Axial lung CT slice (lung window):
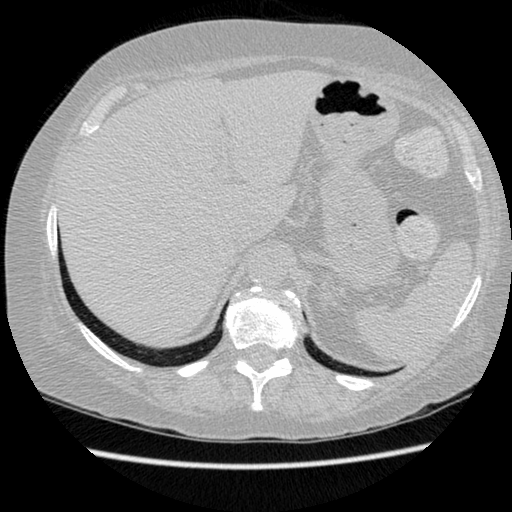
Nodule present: no